Question: I have this test fixture I want to run with Fitnesse and it involves using Spring. I haven't been able to load the spring application context with the ClasspathXmlApplicationContext, and I'm sure is a classpath configuration thing that I just haven't figured it out.
So here's my setup.

As you can see, the fitnesse.jar is inside the project, so I can run the fitnesse server and the tests anywhere I have a working copy of the project (all the wiki files are inside the FitNesseRoot folder). The is the output folder of the project (where all the .class are).
Now, the code:
(wiki page from Fitnesse, notice the declarations)
'''
!define TEST_SYSTEM {slim}
!path ../bin
!path ../web/WEB-INF/lib/**.jar
|import |
|com.softclear.inventario.test.fitnesse|
|Query:listar status |
|id|nombre|entidad|descripcion|
'''
(the text fixture invoked by Fitnesse)
'''
public class ListarStatus {
private ServicioStatus serv;
private ClassPathXmlApplicationContext ctx;
//fitnesse calls the constructor
public ListarStatus(){
ctx = new ClassPathXmlApplicationContext(new String[] {
"applicationContext-ListarStatus.xml",
"applicationContext-dao.xml",
"applicationContext-hibernate.xml"});
//performs dependency injection of DAO and HibernateSession
serv = (ServicioStatus) ctx.getBean("servicioStatus");
}
//and the query method is the test
public List<Object> query() {
List<Status> lista = serv.listarStatus();
QueryResultBuilder builder = new QueryResultBuilder(Status.class);
QueryResult result = builder.build(lista.iterator());
return result.render();
}
}
'''
I run fitnesse with java -jar from the working copy of my project. And when I run the test, this is the command that fitnesse executes:
'''
java -cp fitnesse.jar;../bin;C:\Dev\WS\softclear\SistemaInventario
itnesse\..\web\WEB-INF\libjax\AjaxFileUpload-0.03.jar;%the.rest.of.the.web-inf/lib.jars...% fitnesse.slim.SlimService 8086
'''
And all that produces this error in the test:
'''
java.io.FileNotFoundException: class path resource [applicationContext-ListarStatus.xml] cannot be opened because it does not exist
'''
As fas as I understand, the in the wiki should indicate all the subfolders and stuff to be included in the classpath (the java -cp call), but apparently it doesn't...
Any ideas? Thanks a lot for your time!
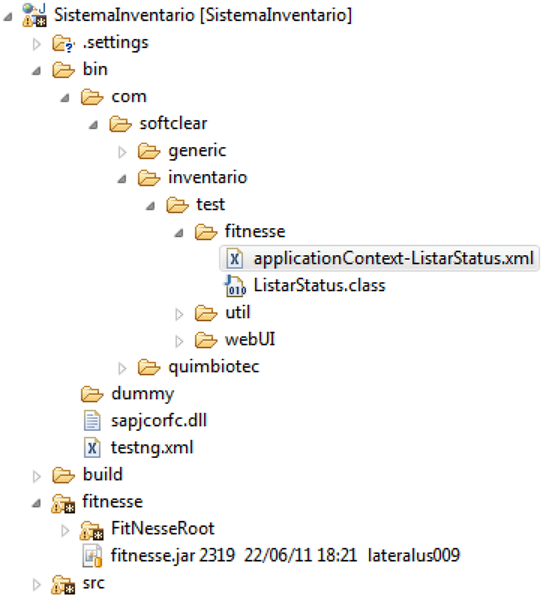
Answer: Ok so I resolved it, by doing this in the ListarStatus class:
'''
public ListarStatus() {
ctx = new ClassPathXmlApplicationContext(new String[] {
"/com/softclear/inventario/test/fitnesse/applicationContext-ListarStatus.xml",
"applicationContext-dao.xml",
"applicationContext-hibernate.xml"});
serv = (ServicioStatus) ctx.getBean("servicioStatus");
}
'''
Notice that the applicationContext-ListarStatus.xml file has a relative path and not just the name of the file.
Turns out that ClassPathXmlApplicationContext search in the classpath like I understood (read this, the part of the ClassPathXML...: <URL>. .
It had nothing to do with Fitnesse, it was all Spring...